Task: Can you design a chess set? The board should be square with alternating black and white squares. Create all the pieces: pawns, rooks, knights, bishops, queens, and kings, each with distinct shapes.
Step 5200:
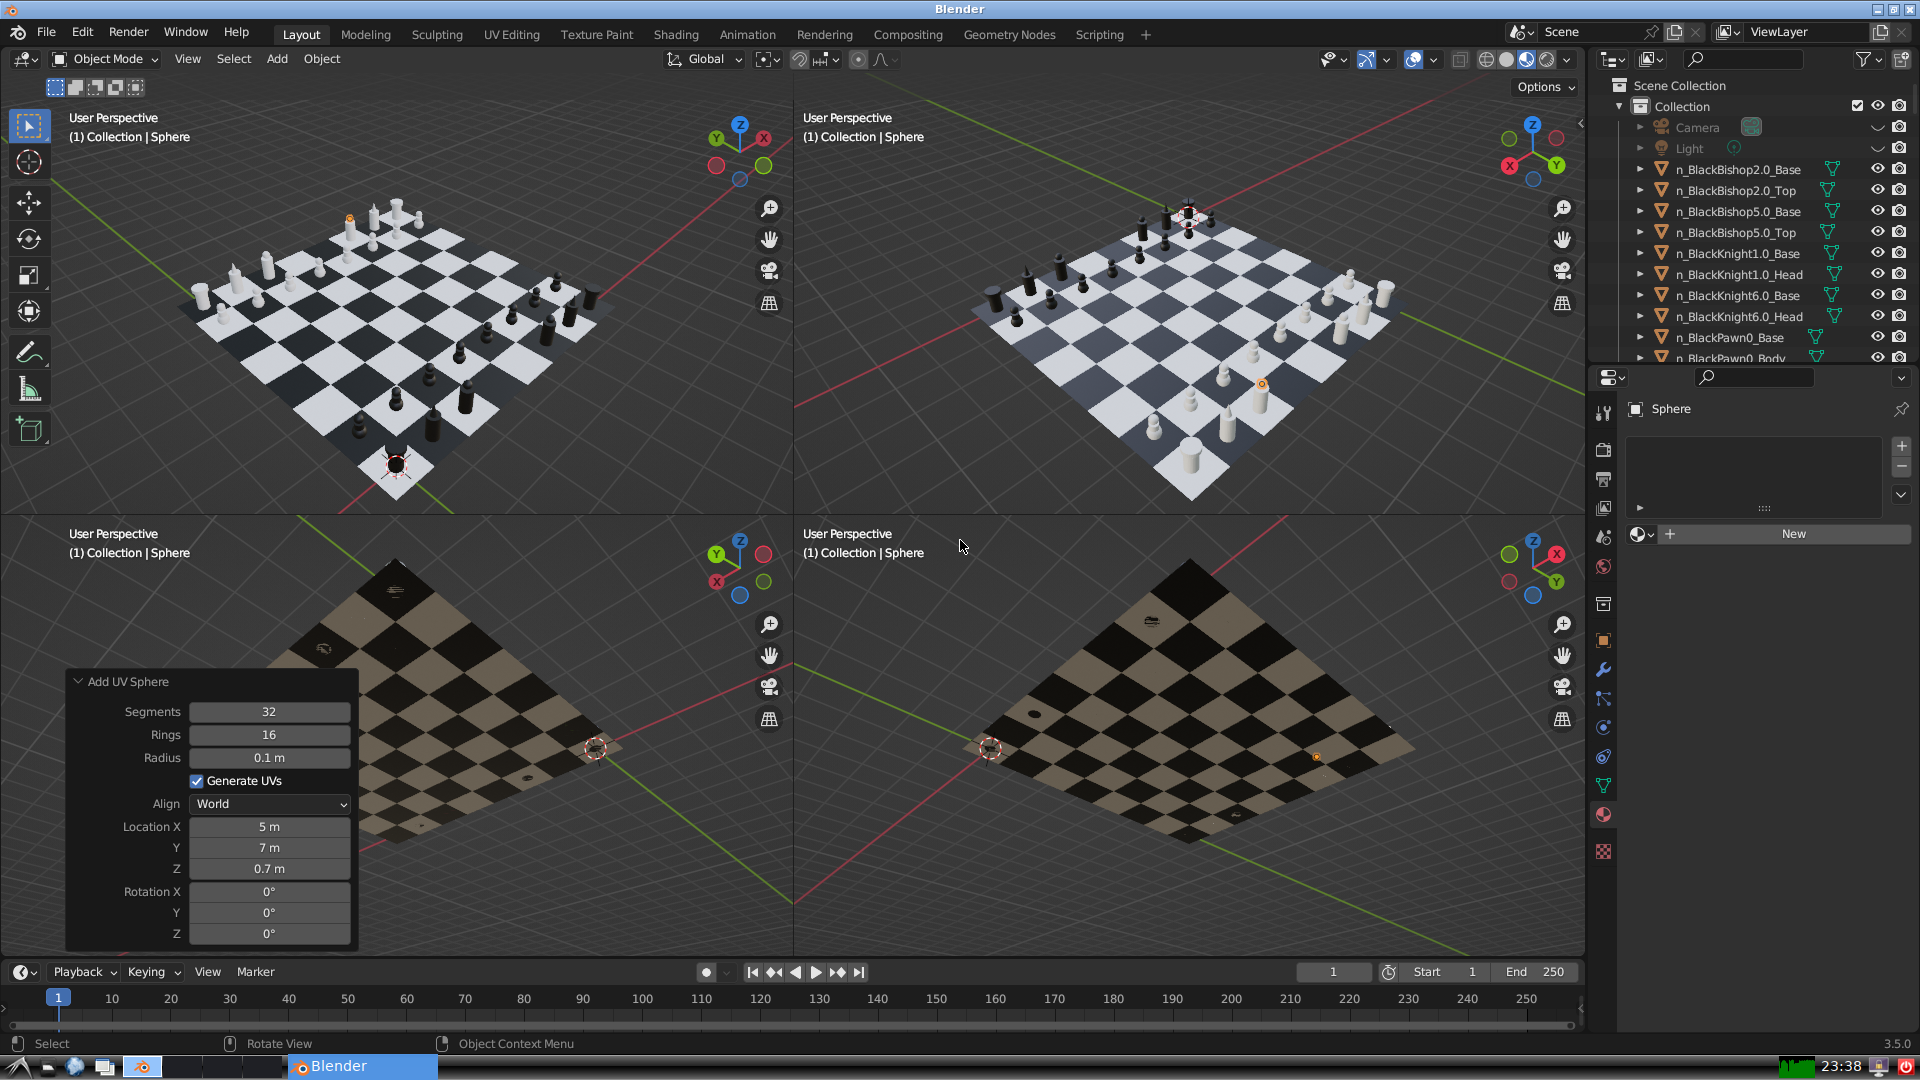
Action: {"key_press": ['Ctrl, Home']}